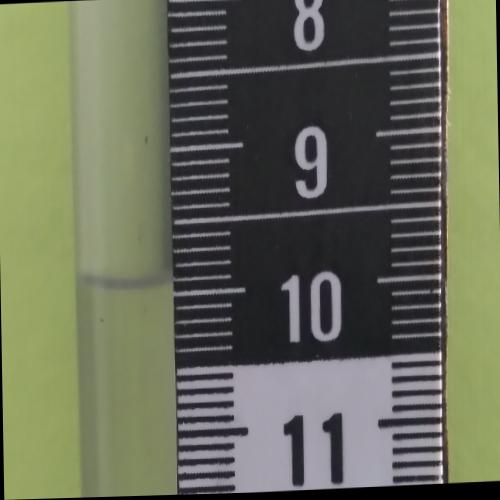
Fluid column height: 9.9 cm